Aerial crown-view tile of a tropical tree (Barro Colorado Island, Panama), acquired 20240611:
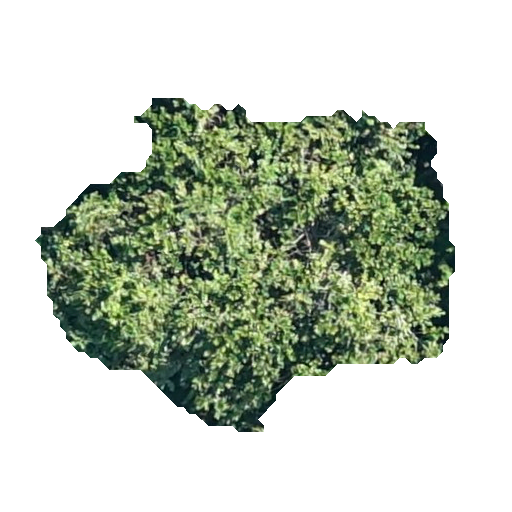
Species: Anacardium excelsum
GBIF accepted scientific name: Anacardium excelsum
Crown area: 150.925 m²